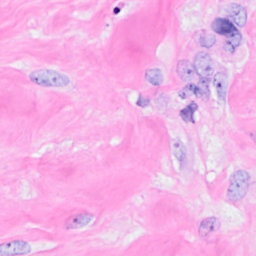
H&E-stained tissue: Breast